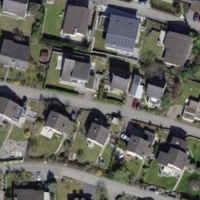
EUNIS habitat code: 54
Species observed at this site:
Cotinus coggygria